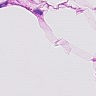
Metastatic tissue present: no